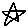
Label: star